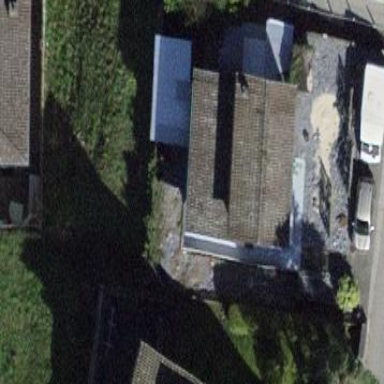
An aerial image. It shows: Building with tile roof.